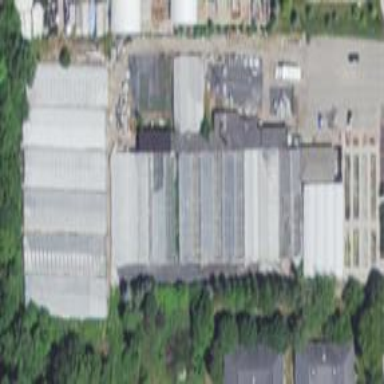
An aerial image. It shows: Plant nursery.